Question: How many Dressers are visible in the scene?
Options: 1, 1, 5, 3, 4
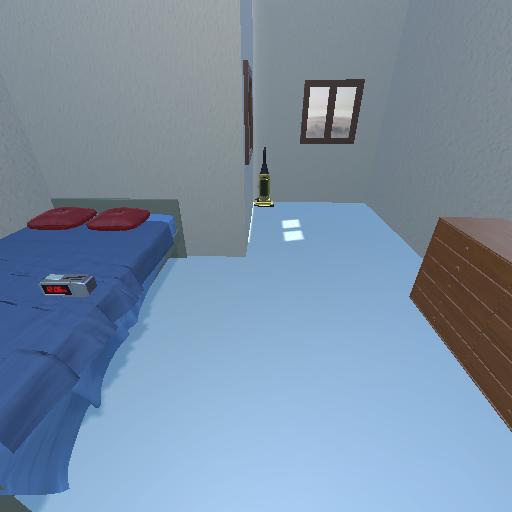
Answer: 1